Question: I have my navigation in a '<ul>' and the '<li>' are floated.
CSS
'''
ul#nav {
float:right;
margin:10;
font-family: 'Open Sans', sans-serif;
}
ul#nav li {
float:left;
margin:10;
width:127px;
font-size:15px;
}
ul#nav a{
margin:0px;
width:100%;
height:100%;
text-decoration:none;
background:transparent;
color:rgb(46,43,52);
}
'''
Currently I get this:

Yellow = desired position | Red = actual position
How can I position the list items with a smaller height on the bottom line?
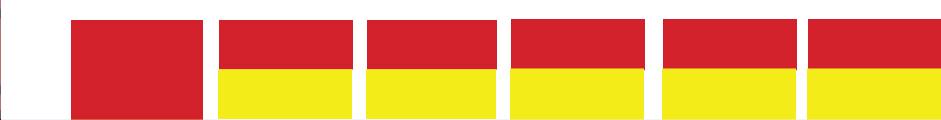
Answer: With your CSS, it makes it clear what you are trying to achieve.
- Remove the 'float' and position your list items with 'display: inline-block'. Inline elements will all position themselves next to each other. (<URL>- To give the list items after the first list item a different height, I have used '#nav li + li' which will target every '<li>' that has a '<li>' before it.
---
<URL>:

---
<URL>
HTML
'''
<ul id="nav">
<li></li>
<li></li>
<li></li>
<li></li>
<li></li>
</ul>
'''
CSS
'''
#nav {
font-size: 0;
}
#nav li {
list-style: none;
width:127px;
height: 100px;
background: #F00;
margin: 10px;
display: inline-block;
vertical-align: bottom;
}
#nav li + li {
height: 50px;
}
'''